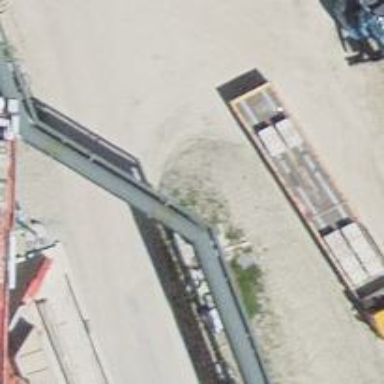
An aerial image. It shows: Pipeline structure.